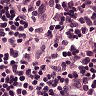
Metastatic tissue present: no